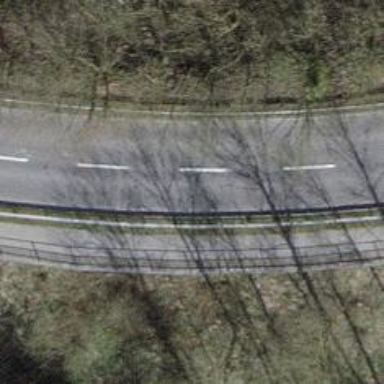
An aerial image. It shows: Unclassified road with asphalt surface.